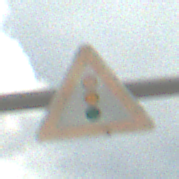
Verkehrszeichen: Lichtzeichenanlage
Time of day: MorningAfternoon
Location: Outdoor (Suburban)
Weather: PartlyCloudy
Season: NotSpecified
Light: Natural